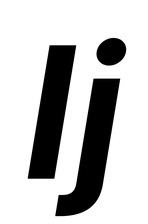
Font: Inter-Italic_Bold_Italic